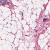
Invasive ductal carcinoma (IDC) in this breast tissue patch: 1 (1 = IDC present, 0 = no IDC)